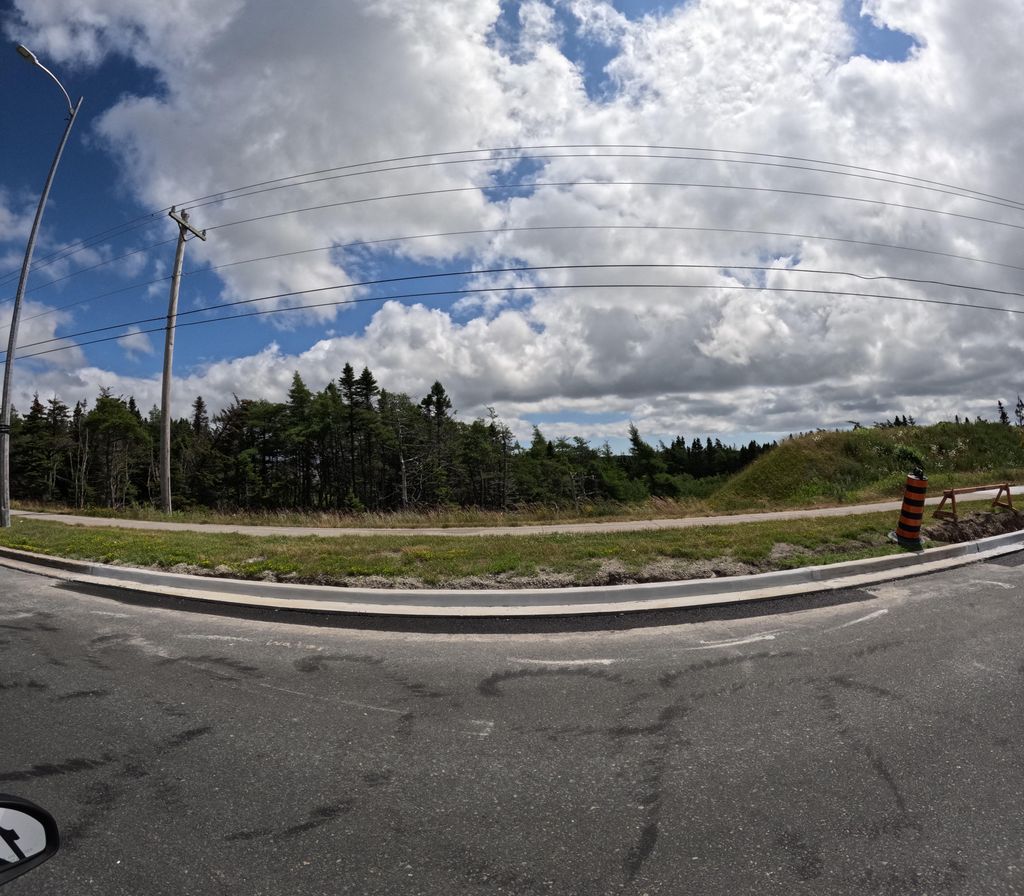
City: st_johns